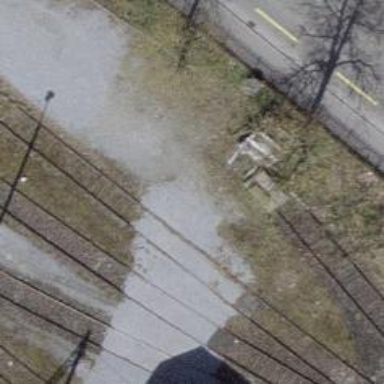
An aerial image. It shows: Single-track railway yard.